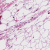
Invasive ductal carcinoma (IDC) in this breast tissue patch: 0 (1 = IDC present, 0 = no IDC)